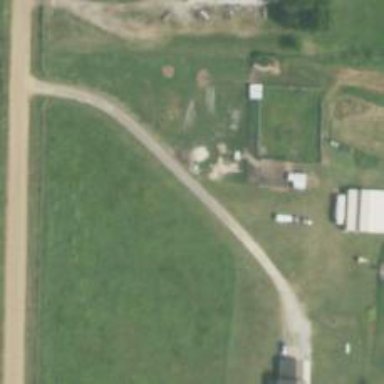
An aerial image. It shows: Driveway leading to service road.